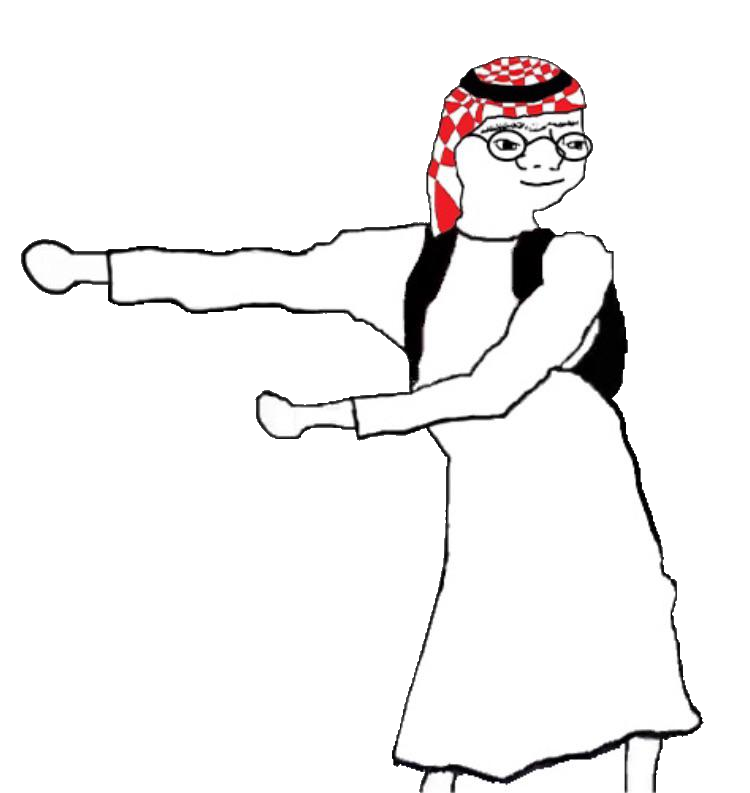
Label: 5_Zoomer